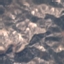
Label: HerbaceousVegetation